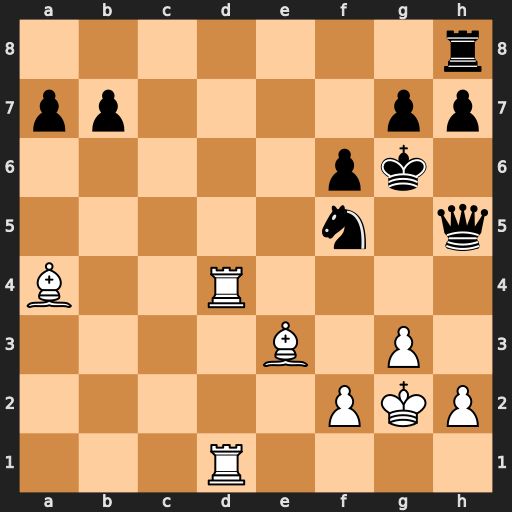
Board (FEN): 7r/pp4pp/5pk1/5n1q/B2R4/4B1P1/5PKP/3R4
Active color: w
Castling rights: -
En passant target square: -
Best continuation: Bc2 Rc8 g4 Rxc2 gxh5+